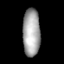
Tissue: lung
Cell type: Endothelial cells
Senescence score: 0.5421
Nuclear area (px): 814
Mean DAPI intensity: 164.667